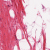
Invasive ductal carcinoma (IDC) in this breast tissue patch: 0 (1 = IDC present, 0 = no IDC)